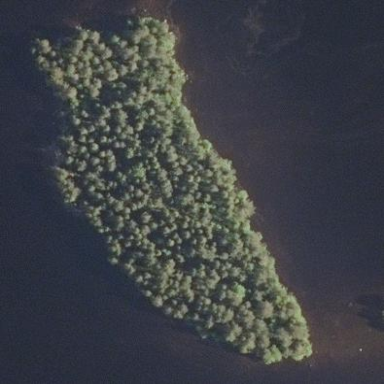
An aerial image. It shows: Islet.